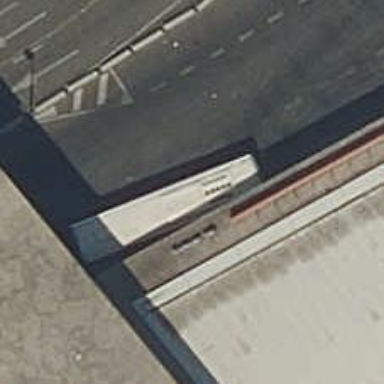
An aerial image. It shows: Bus stop with sheltered platform for public transport.